Question: I want to make something similiar to this but with table rows

I did this with '<li>', fancy borders, etc and was really easy, but with table rows, I tried pretty much everything, tr, td border collapse, separate, margins, paddings and I can't get it right.
The structure of the table I want to make is something like this:
'''
<table>
<tr><td>abc</td><td>abc</td></tr>
<tr><td>abc</td><td>abc</td></tr>
<tr><td>abc</td><td>abc</td></tr>
</table>
'''
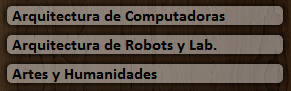
Answer: You're looking for border-spacing.
<URL>
'''
#id1 {
border-collapse: separate;
border-spacing: 1em 0.5em;
}
'''